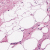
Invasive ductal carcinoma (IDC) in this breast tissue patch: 0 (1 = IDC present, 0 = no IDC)